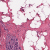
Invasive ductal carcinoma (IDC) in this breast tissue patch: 0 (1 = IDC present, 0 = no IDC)